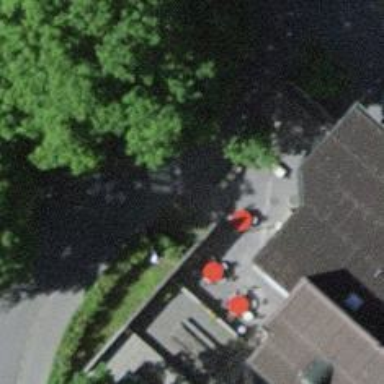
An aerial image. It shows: Bicycle rental service.